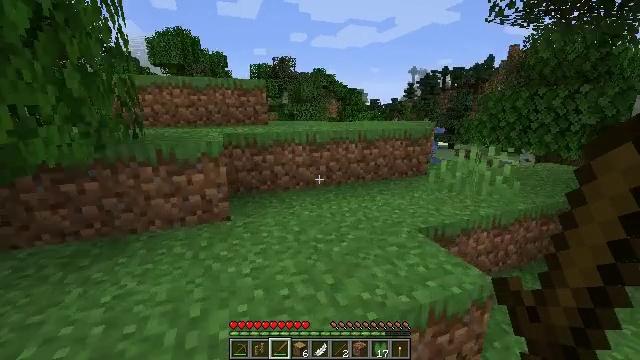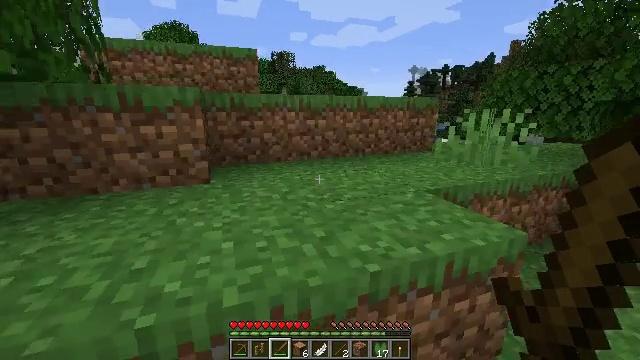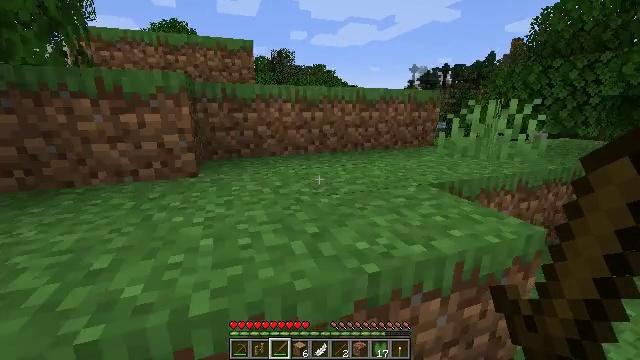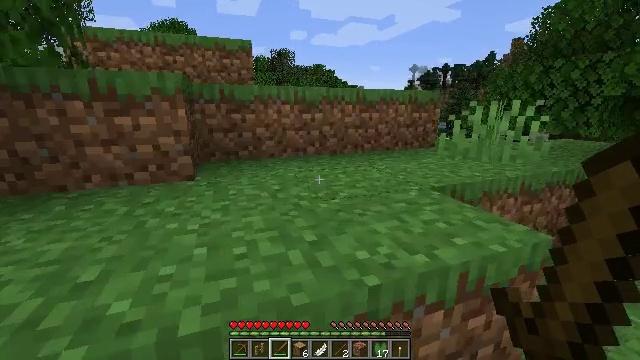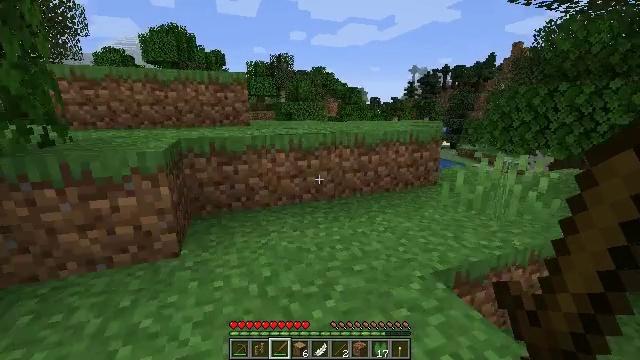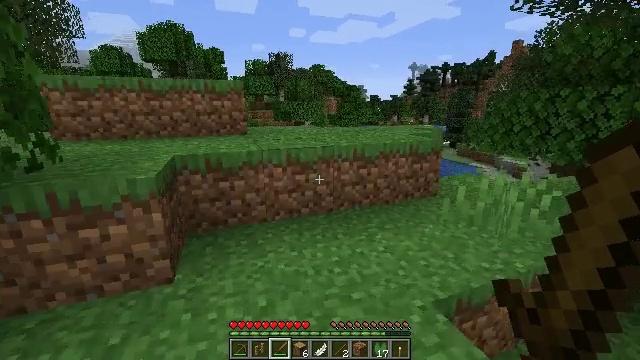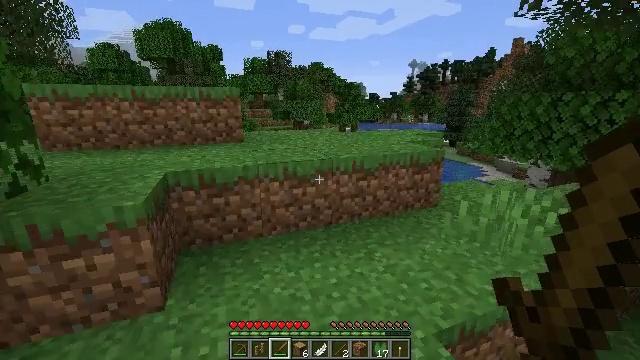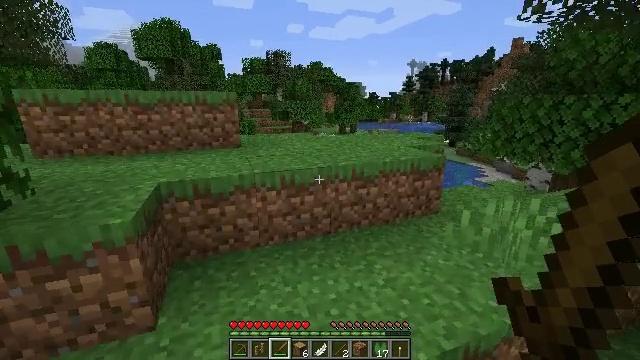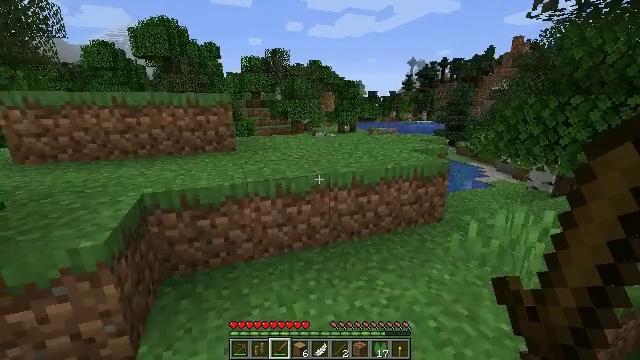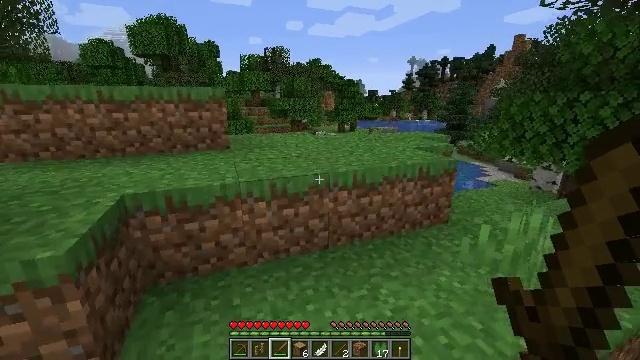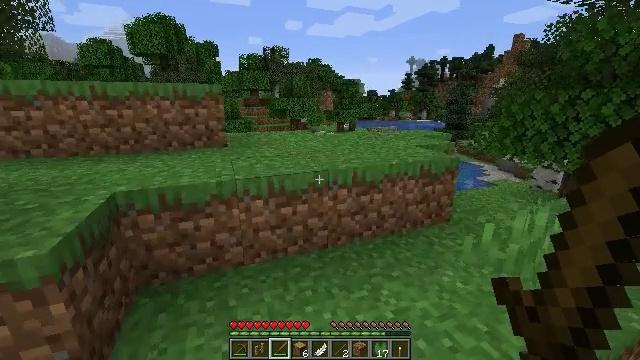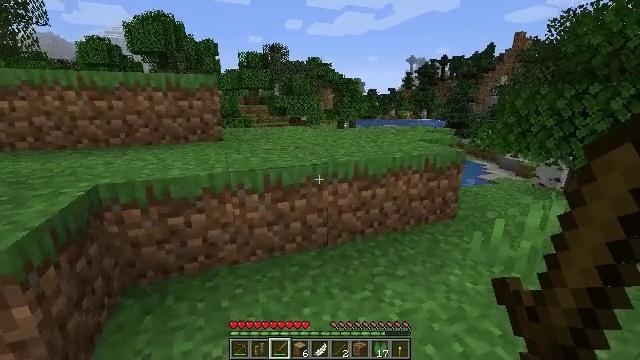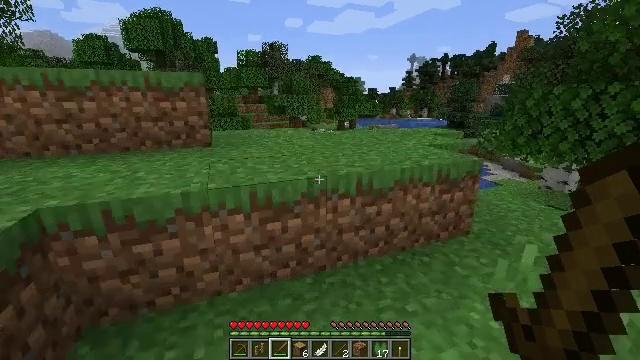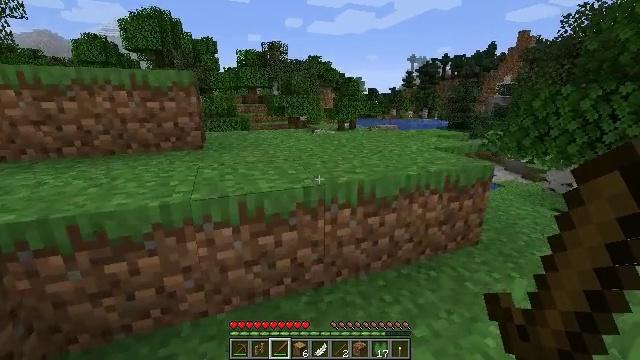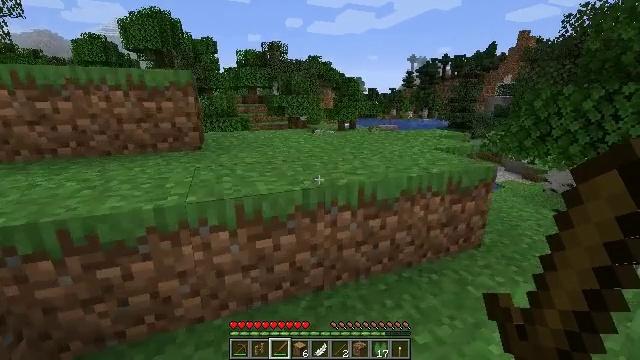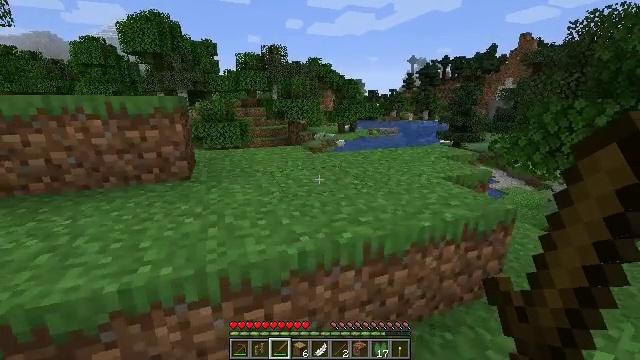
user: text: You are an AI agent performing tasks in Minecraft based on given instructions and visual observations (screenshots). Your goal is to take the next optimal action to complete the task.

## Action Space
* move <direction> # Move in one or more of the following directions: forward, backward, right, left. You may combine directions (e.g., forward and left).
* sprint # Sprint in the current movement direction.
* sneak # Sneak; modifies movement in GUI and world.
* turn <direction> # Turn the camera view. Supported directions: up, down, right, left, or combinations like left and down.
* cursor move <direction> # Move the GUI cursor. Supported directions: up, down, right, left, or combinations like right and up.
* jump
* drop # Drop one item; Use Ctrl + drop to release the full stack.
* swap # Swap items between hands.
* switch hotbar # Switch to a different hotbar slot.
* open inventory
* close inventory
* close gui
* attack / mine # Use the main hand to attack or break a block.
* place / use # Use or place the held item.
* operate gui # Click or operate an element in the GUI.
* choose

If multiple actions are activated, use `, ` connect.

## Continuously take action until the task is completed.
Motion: motion action
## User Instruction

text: Gather sugar cane for crafting.
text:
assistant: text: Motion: move forward, jump
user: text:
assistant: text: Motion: move forward, jump
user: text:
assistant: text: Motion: move forward, jump
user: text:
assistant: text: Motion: move forward, jump
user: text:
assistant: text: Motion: move forward, jump
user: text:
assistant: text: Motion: move forward, jump
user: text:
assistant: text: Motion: move forward, jump
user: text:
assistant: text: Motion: move forward, jump
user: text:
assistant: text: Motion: move forward
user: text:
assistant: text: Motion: move forward
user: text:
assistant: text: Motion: move forward
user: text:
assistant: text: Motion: move forward
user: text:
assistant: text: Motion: move forward
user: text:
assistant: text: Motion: move forward
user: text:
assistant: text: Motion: move forward, jump
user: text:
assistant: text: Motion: move forward, jump
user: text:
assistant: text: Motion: move forward, jump
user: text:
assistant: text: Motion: move forward, jump
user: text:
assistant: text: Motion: move forward, jump
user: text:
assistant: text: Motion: move forward, jump
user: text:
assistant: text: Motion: move forward, jump
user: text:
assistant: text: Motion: move forward, jump
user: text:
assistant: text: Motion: move forward, jump
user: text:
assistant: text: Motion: move forward, jump
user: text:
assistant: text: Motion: move forward, jump
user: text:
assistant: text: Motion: move forward, jump
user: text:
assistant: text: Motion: move forward, jump
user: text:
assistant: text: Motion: move forward, jump
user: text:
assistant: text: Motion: move forward, jump
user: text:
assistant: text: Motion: move forward